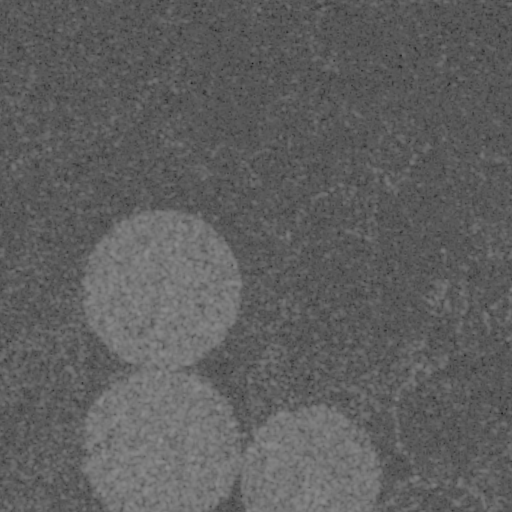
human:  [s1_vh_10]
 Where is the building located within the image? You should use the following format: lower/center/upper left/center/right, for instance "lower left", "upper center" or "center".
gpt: The building is located in the lower right of the image.
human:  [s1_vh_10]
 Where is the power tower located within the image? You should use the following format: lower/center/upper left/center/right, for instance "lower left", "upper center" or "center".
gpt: There is no power tower in the image.

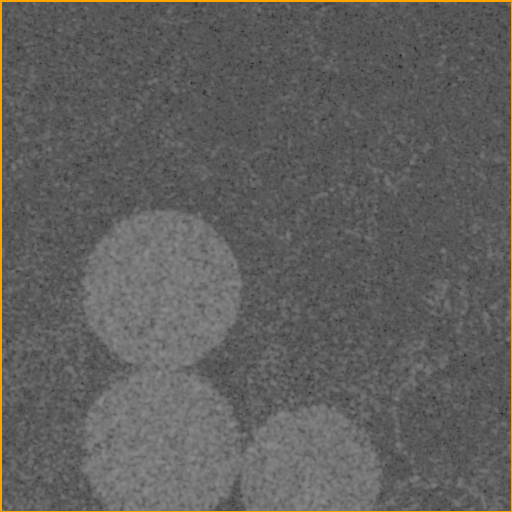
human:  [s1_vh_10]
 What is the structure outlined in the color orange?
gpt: The structure outlined in orange is a crop field.
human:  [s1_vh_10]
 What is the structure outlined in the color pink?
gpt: There is no pink outline.